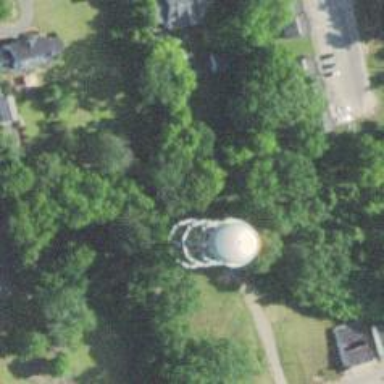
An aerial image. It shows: Water tower that is man-made.